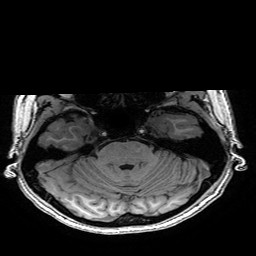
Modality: T1w
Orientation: coronal
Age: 23
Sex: female
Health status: healthy
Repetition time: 2.53 s
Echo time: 0.0034 s